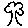
Label: tree